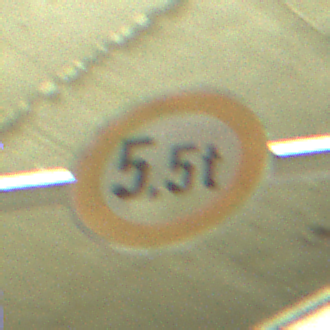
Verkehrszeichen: TatsaechlicheMasse
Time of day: NotSpecified
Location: Indoor (Special)
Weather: NotSpecified
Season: NotSpecified
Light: Artificial